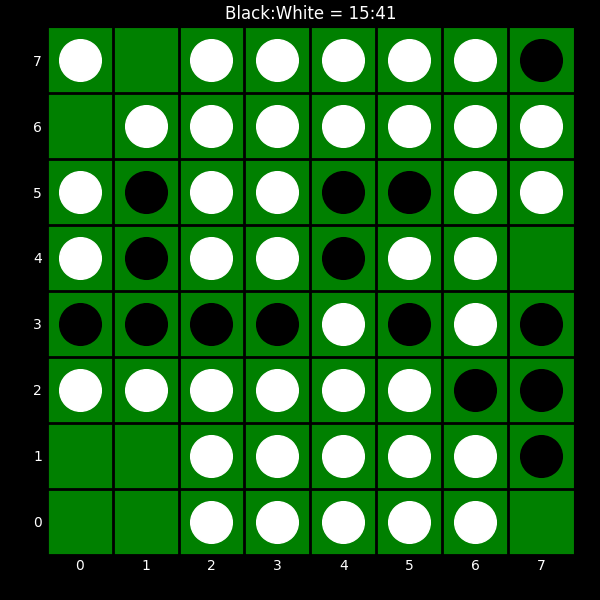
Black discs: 15
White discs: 41